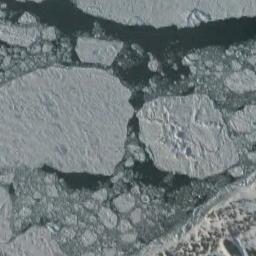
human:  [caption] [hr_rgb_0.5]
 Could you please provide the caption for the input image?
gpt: A lot of sea ice of different sizes gathers together .

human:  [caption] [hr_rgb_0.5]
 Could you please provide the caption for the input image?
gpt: Two large pieces of ice and the small pieces of ice surrounding it form a large piece floating on the deep blue sea and covering the sea .

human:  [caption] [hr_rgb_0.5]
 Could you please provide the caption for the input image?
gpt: There are many ice on the light green sea .

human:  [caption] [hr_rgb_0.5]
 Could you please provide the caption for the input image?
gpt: The sea is surrounded by sea ice .

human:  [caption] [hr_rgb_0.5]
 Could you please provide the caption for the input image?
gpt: There are sea ice on the ice sheet .